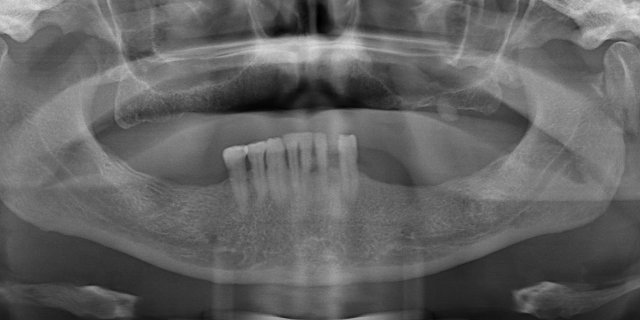
adult